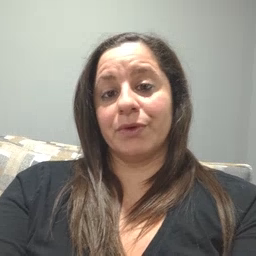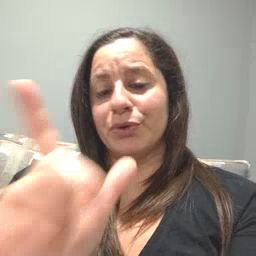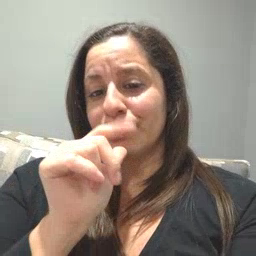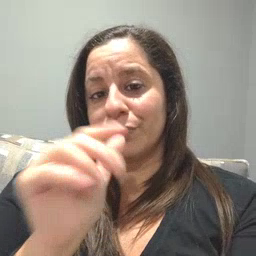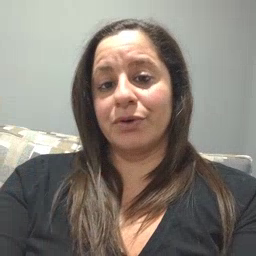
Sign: who